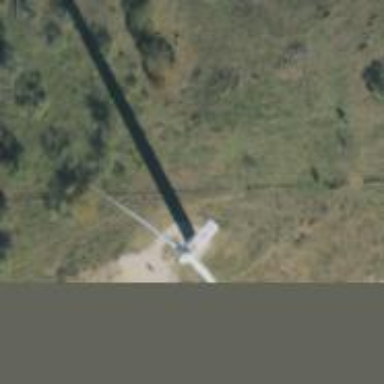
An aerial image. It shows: Wind generator using horizontal axis wind turbines.